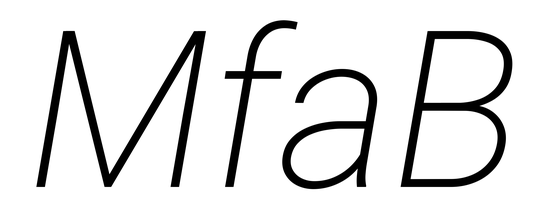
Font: Roboto-Italic_ExtraLight_Italic